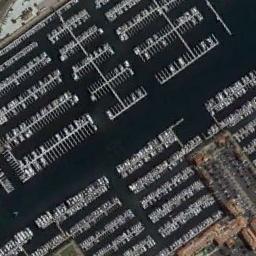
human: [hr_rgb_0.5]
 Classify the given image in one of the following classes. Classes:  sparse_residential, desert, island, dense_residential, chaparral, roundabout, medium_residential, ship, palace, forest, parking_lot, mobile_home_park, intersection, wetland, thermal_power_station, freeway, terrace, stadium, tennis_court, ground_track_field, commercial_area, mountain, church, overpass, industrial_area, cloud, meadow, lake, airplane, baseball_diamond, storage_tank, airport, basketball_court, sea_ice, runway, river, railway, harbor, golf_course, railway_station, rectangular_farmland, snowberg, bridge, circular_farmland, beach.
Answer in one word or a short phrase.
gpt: harbor